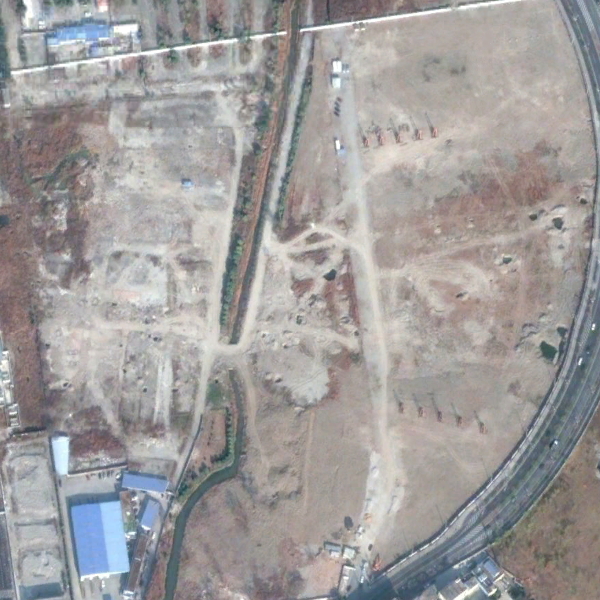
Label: BareLand